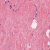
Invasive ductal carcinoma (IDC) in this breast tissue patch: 0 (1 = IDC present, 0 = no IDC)